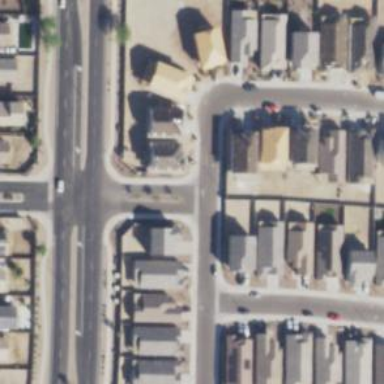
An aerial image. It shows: Asphalt road in residential area.